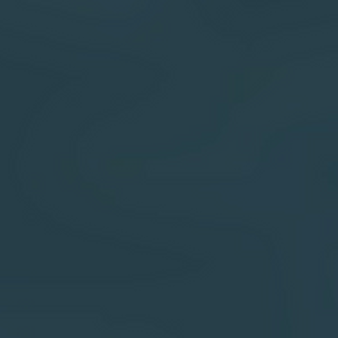
Label: other